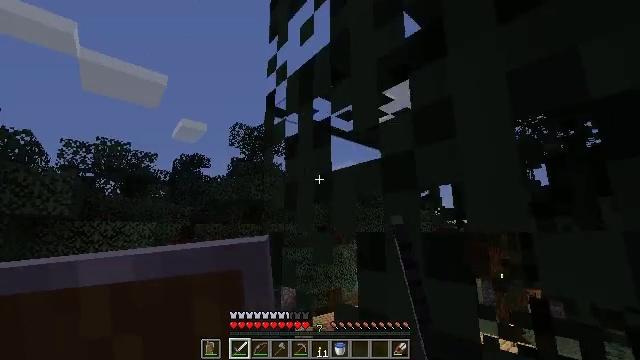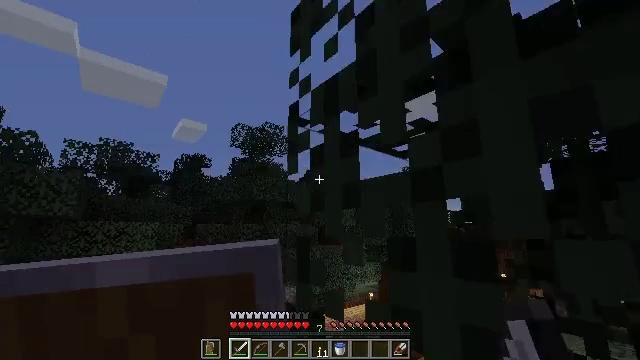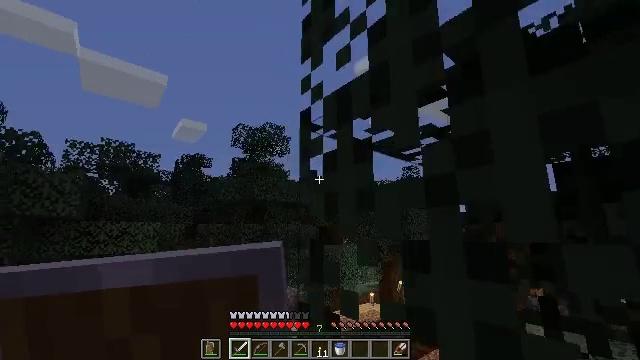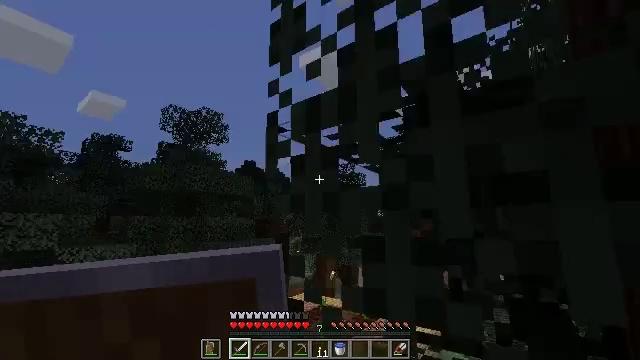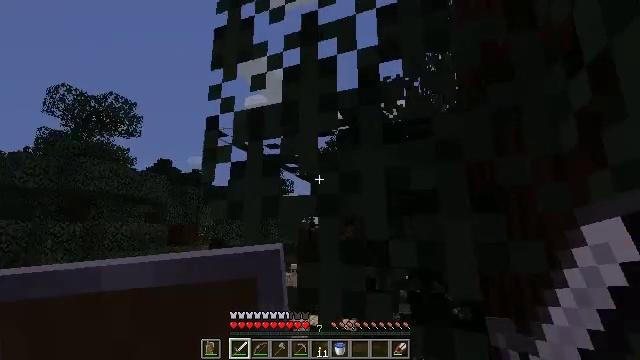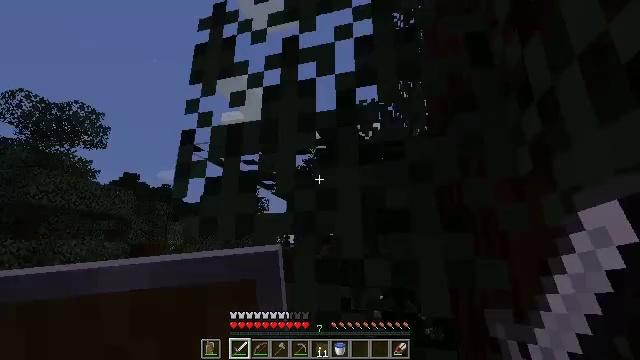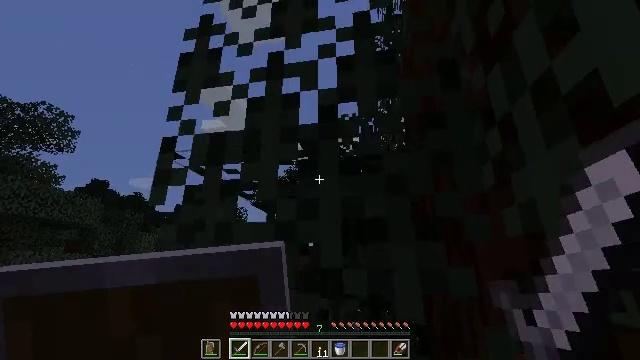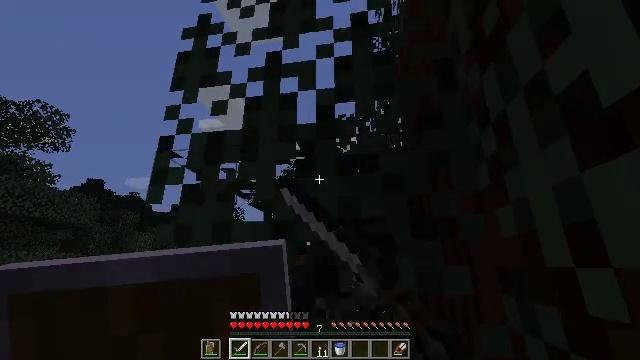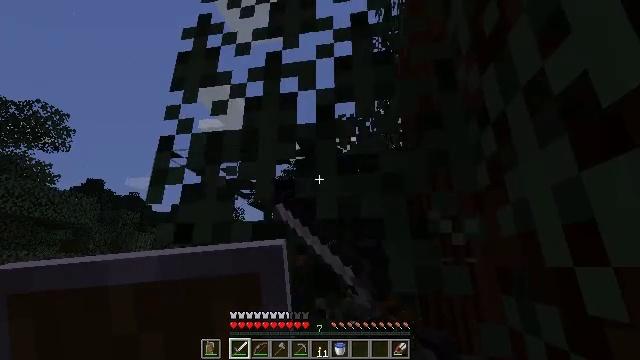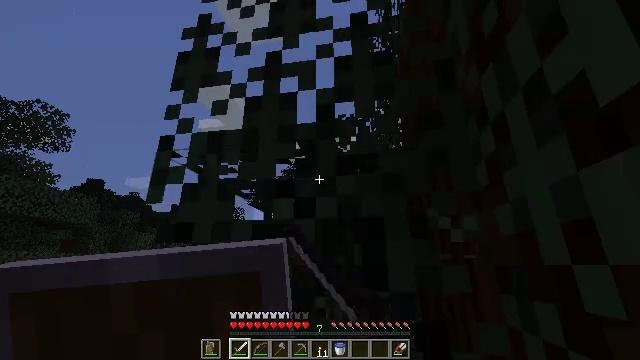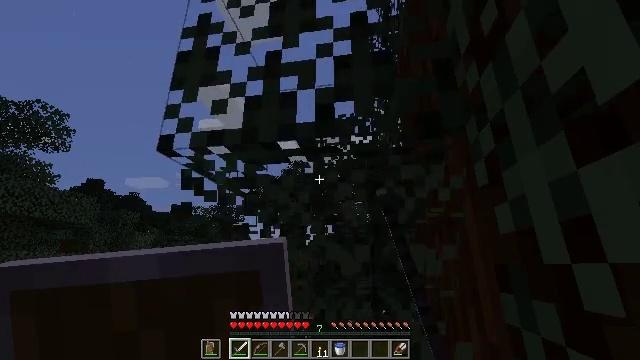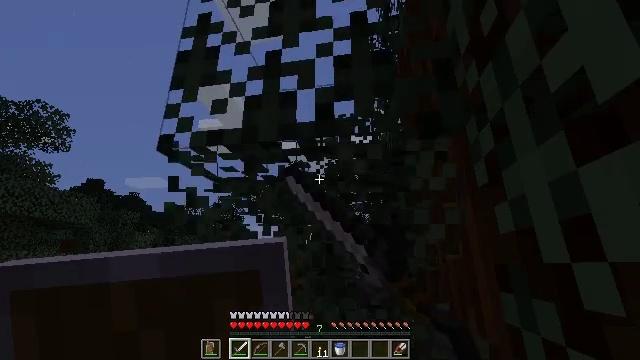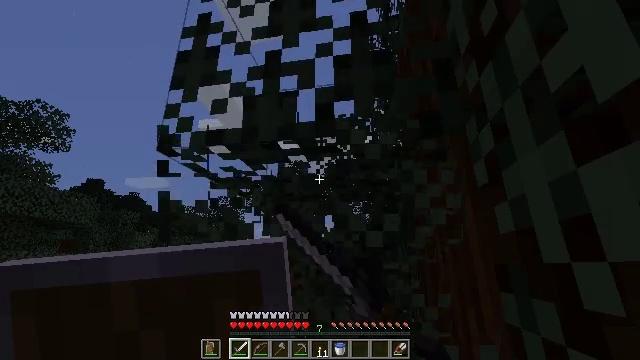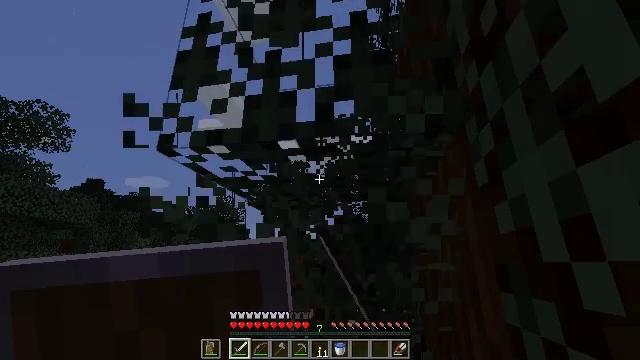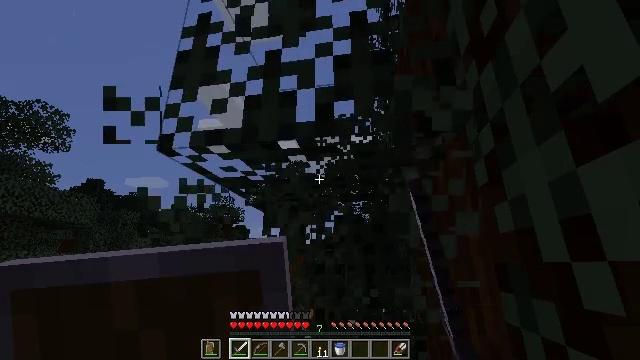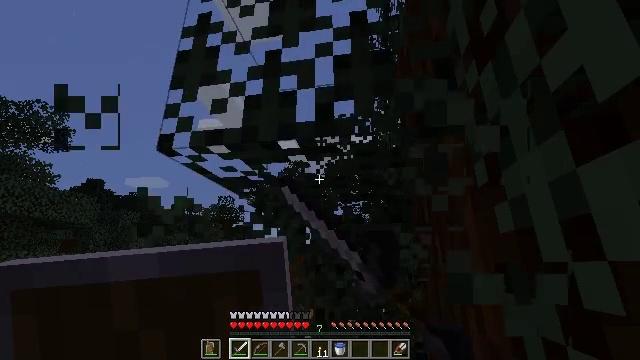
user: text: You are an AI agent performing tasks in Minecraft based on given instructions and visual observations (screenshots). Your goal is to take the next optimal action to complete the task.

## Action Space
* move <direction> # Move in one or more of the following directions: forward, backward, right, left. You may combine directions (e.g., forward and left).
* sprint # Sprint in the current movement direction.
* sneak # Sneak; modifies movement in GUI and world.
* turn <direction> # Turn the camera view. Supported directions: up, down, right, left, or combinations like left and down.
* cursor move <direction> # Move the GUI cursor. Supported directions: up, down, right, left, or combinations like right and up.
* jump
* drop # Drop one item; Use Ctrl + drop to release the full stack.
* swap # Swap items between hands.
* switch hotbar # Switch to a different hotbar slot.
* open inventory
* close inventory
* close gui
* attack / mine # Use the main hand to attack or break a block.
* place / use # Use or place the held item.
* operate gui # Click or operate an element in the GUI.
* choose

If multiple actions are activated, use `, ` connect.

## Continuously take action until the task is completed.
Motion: motion action
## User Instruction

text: Collect spruce leaves for landscaping.
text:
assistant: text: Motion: move back
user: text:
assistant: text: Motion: move back
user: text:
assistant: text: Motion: turn right and down
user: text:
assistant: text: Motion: turn right and up
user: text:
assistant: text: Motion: turn right and up
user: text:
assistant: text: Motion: turn right and up, attack / mine
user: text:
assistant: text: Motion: attack / mine
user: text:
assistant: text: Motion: attack / mine
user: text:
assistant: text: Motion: attack / mine
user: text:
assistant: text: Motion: attack / mine
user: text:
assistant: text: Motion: attack / mine
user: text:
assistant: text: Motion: attack / mine
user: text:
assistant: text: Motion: attack / mine
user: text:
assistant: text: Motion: attack / mine
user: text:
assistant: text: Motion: attack / mine
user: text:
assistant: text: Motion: attack / mine
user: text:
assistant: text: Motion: attack / mine
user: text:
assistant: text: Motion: attack / mine
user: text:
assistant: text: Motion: attack / mine
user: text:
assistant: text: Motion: attack / mine
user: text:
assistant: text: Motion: attack / mine
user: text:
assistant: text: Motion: attack / mine
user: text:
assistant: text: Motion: attack / mine
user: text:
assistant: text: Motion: attack / mine
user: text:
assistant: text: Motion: attack / mine
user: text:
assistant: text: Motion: attack / mine